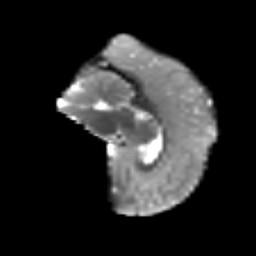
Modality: T2w
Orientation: sagittal
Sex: male
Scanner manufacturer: siemens
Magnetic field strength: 3 T
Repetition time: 5 s
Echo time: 0.071 s